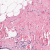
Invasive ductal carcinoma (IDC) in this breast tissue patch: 0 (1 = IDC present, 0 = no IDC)